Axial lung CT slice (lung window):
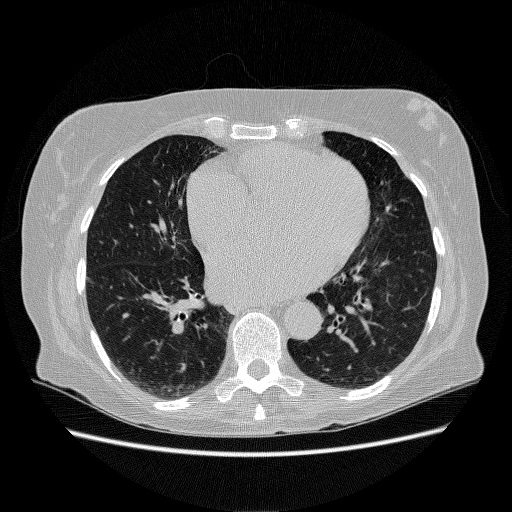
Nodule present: no